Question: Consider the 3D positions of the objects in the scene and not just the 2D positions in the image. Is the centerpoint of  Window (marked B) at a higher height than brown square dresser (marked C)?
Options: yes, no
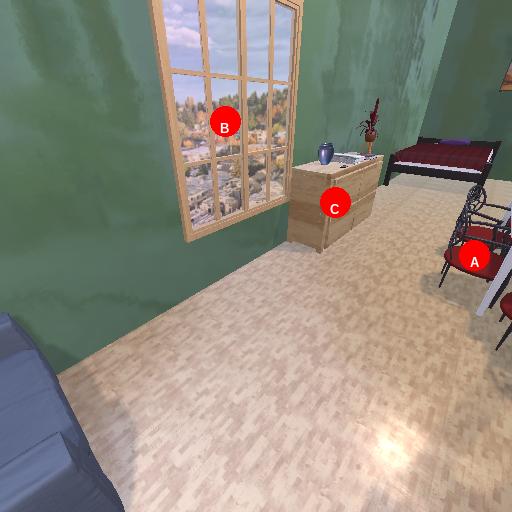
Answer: yes